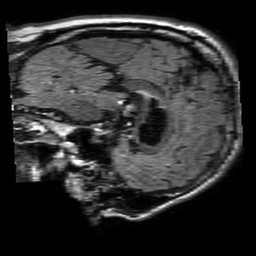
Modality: FLAIR
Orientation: sagittal
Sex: male
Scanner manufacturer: philips
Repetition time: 11 s
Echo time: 0.125 s